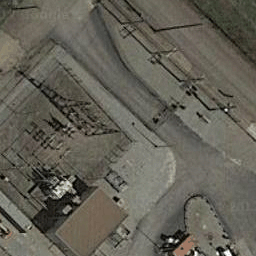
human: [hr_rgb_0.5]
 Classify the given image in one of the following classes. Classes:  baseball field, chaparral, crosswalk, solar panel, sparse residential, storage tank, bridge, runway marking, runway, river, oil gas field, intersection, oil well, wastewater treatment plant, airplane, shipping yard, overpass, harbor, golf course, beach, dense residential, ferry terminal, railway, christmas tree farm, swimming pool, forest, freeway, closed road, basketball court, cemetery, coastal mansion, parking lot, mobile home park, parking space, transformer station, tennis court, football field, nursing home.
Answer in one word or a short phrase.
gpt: transformer station